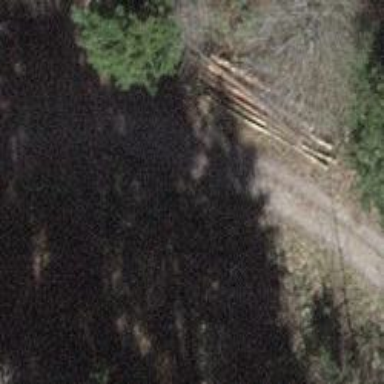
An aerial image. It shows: Gravel track.